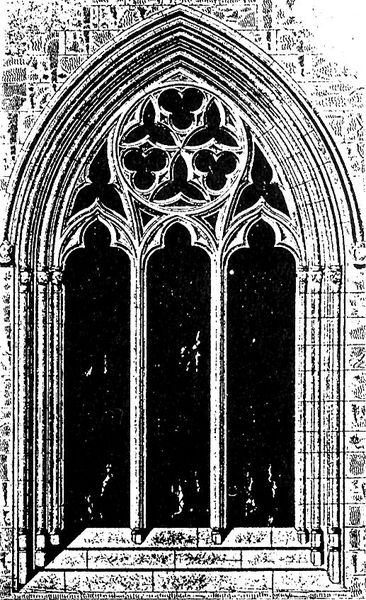
Titel: Kathedrale St. Peter
Standort: Howden/Humberside (EU - GB)
Schlagwörter: weiß, ausschnitt, blume, fenster, glas, schwarz, säule, säulen, zeichnung, gebäude, alt, wand, architektur, stein, steine, kirche, drei, gotik, kreis, rund, bogen, grafik, arch, architecture, church, fancy, lanze, white, window, black, gray, grey, old, spitz, three, windows, detail, hoch, bögen, dom, druck, schwarzweiß, strich, tinte, flower, gotisch, rosenfenster, rosette, spitzbogen, classic, clouds, greek, roman, sky, stone, building, lanzen, drawing, black and white, glass, door, fesnter, bauwerk, maßwerk, antique, cathedral, brick, bricks, gate, lanzetten, dreipass, lanzette, gothic, floral, rose, long, pillar, portal, symbol, angle, pointed, cathedrale, catholic, dreiblatt, one, triphore, curve, worship, stained, widow, panes, buliding, stainglass, single, clover, entry way, dreierpass, singe, skdfjn, sdn gaklejnfkr, dkjkngkdvd, dfkjn